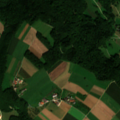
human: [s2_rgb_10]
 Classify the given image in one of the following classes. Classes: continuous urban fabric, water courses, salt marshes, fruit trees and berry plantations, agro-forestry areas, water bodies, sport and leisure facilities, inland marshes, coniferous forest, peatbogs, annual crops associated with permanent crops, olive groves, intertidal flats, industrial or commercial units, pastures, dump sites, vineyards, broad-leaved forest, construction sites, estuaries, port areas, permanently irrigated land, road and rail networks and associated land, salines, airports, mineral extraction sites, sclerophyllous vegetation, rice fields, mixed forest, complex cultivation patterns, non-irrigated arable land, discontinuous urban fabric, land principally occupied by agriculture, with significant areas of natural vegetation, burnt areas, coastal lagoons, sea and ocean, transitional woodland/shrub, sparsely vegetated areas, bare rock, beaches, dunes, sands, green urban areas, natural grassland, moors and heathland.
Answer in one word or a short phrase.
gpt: non-irrigated arable land, broad-leaved forest, mixed forest